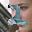
Label: 2